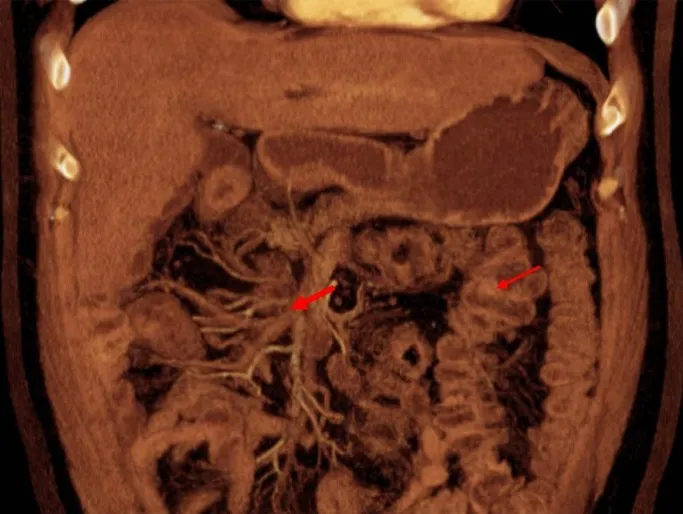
A magnetic resonance imaging/magnetic resonance cholangiopancreatography showing the third portion of the duodenum not crossing to the left of the SMA and SMV. The entire colon was to the left of the SMA and SMV. Thick arrow, third portion of duodenum; thin arrow, colon. SMA, superior mesenteric artery; SMV, superior mesenteric vein.
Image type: radiology (mri)